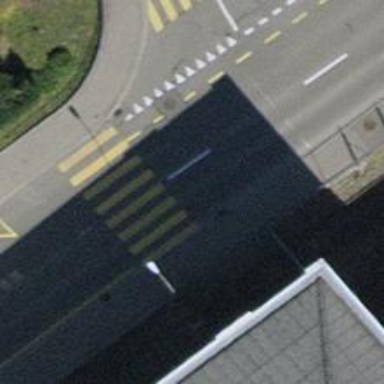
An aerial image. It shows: Marked crossing on the road.